Interaction volume radius: 5 \u00c5
Interaction volume height: 25 \u00c5
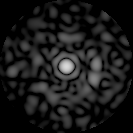
Disorder parameter: 0.8346